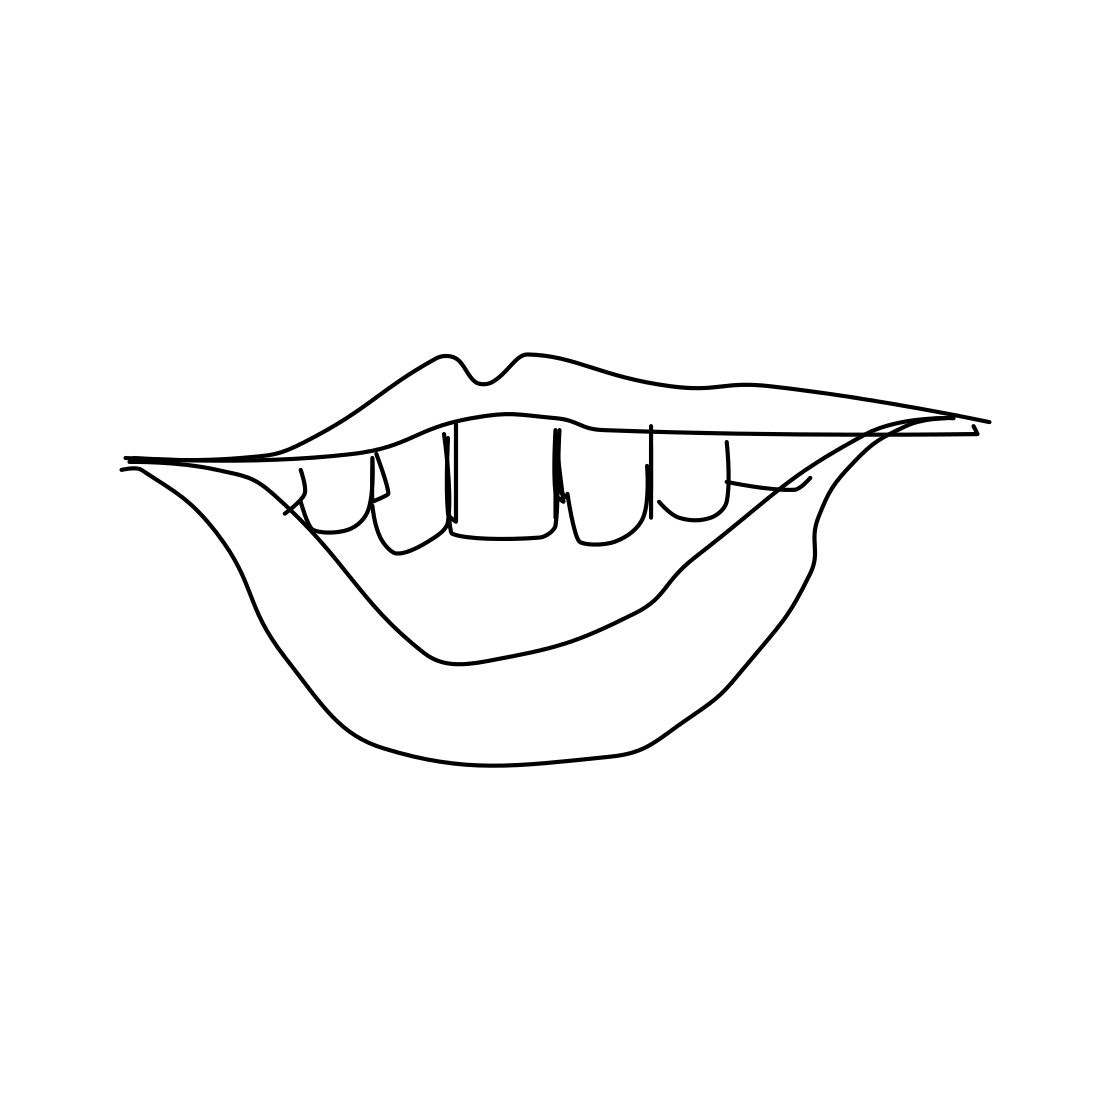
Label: mouth